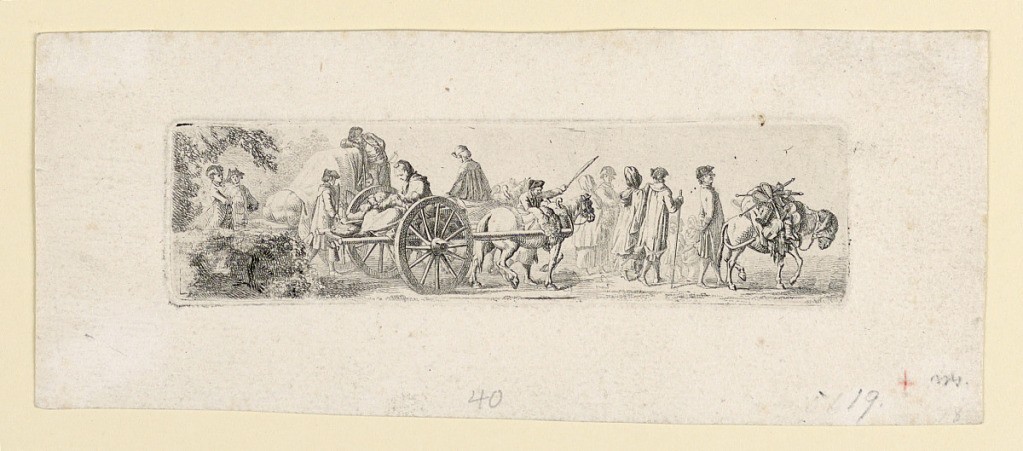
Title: Figures on the March
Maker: Daniel Nikolaus Chodowiecki, German, 1726 - 1801
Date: ca. 1750
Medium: Engraving on paper
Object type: Print
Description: A two wheel cart holds a mother with two children. Other figures, carts, and a pack horse are shown.